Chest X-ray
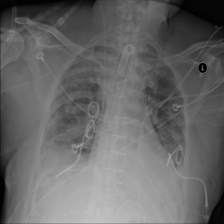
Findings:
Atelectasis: positive
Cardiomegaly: negative
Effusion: negative
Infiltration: positive
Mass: negative
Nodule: negative
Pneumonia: negative
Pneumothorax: negative
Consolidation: negative
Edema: negative
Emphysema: negative
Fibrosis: negative
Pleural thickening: negative
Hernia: negative